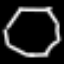
Label: octagon